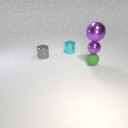
small cyan metal cylinder behind small gray metal cylinder